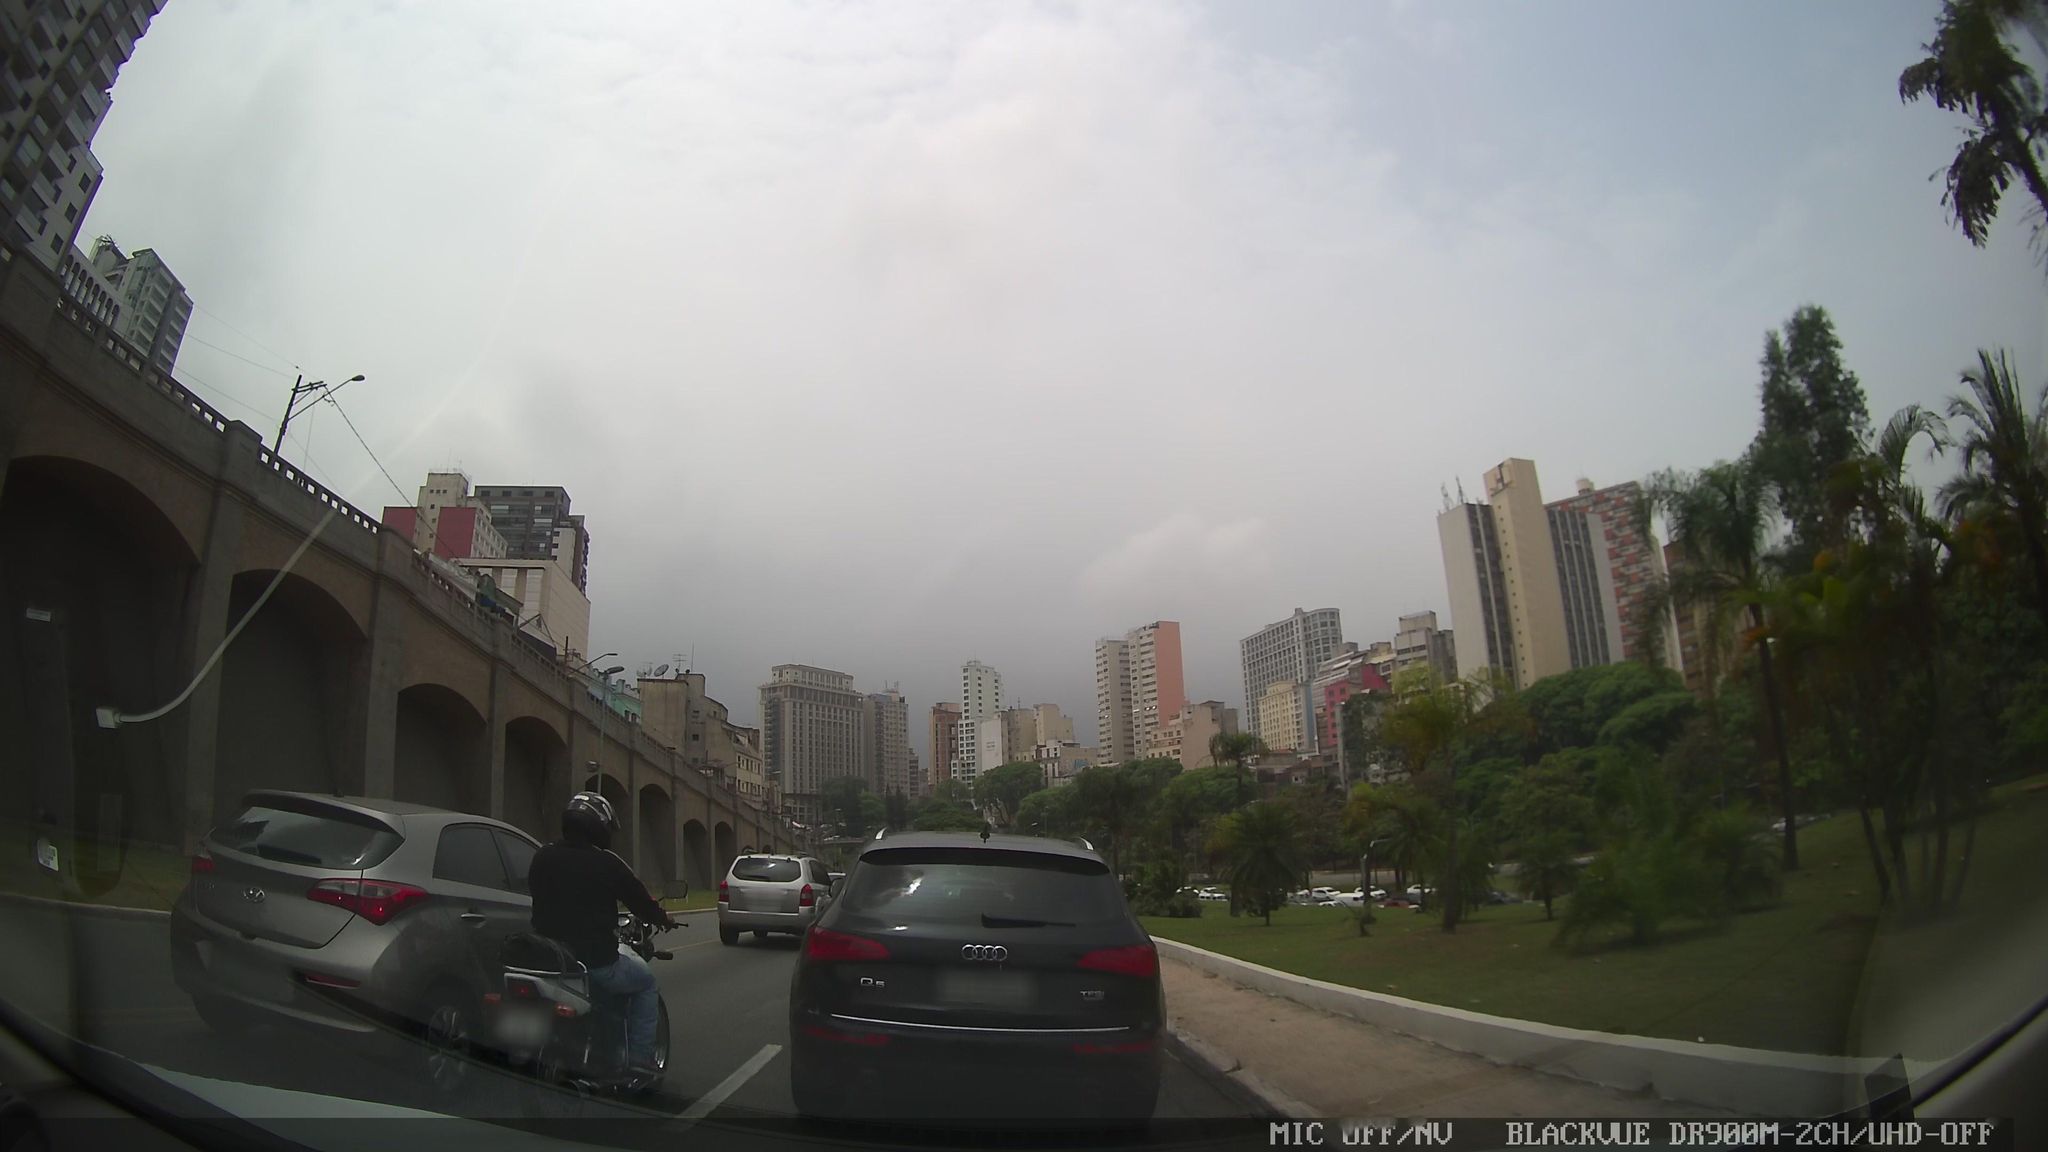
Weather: cloudy
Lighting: day
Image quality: good
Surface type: driving surface
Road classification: trunk_link
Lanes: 3
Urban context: urban centre
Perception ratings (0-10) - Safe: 1.85, Lively: 3.6, Beautiful: 5.41, Boring: 4.34, Depressing: 4.73, Wealthy: 3.22